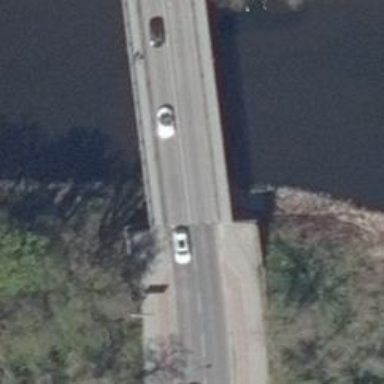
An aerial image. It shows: Sidewalk on metal bridge.